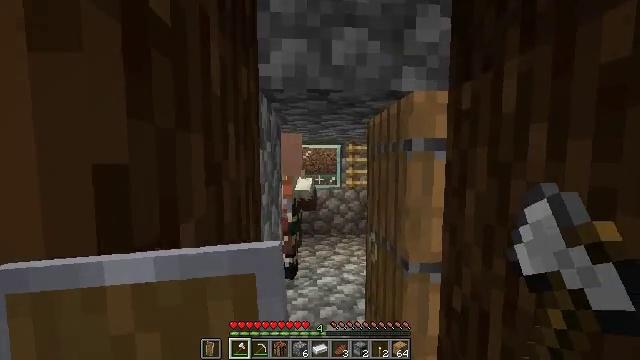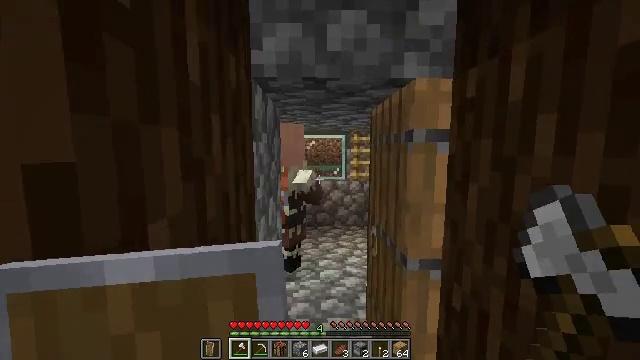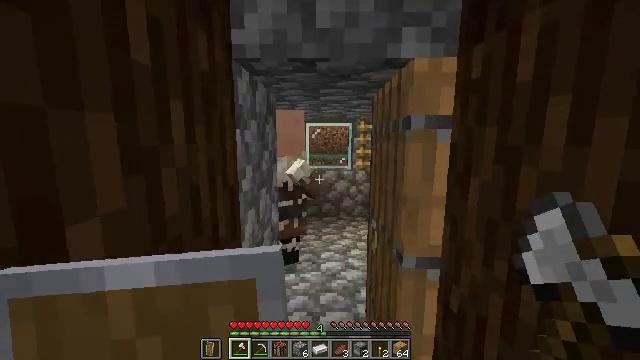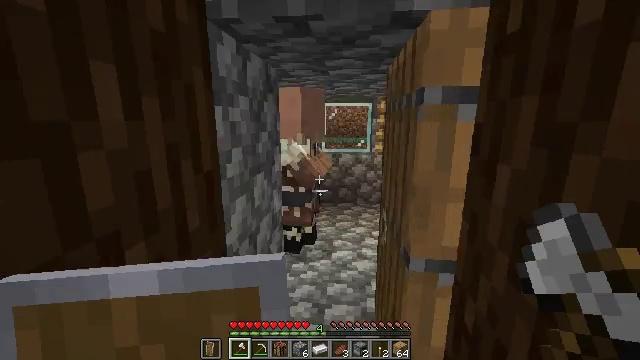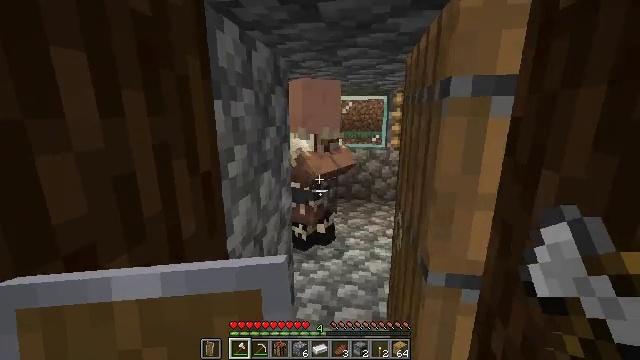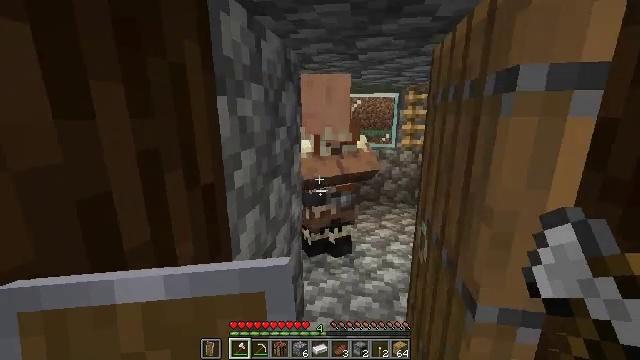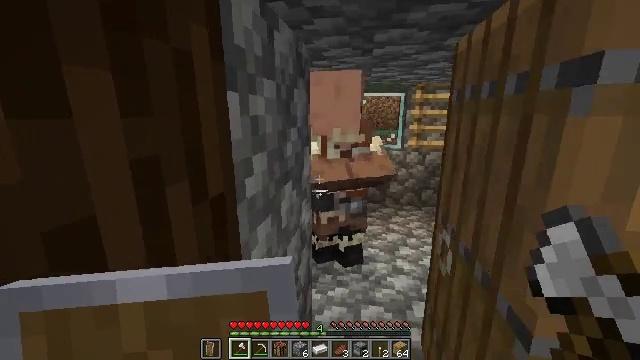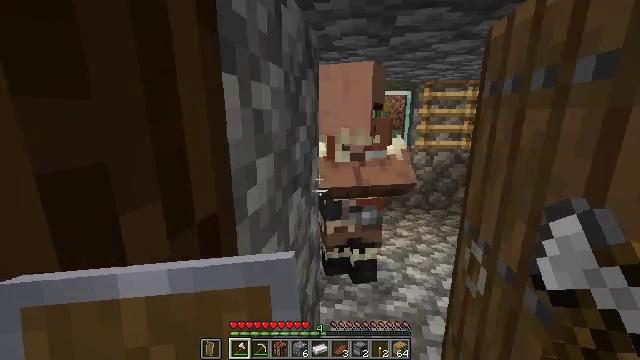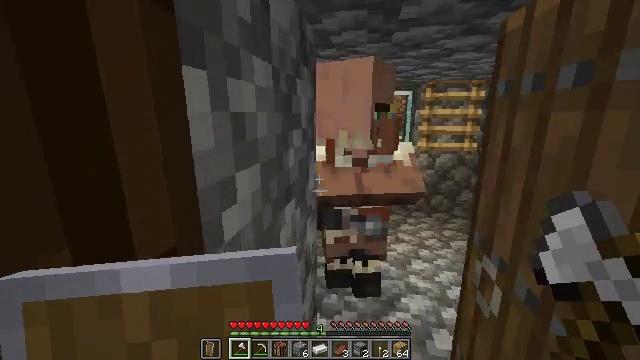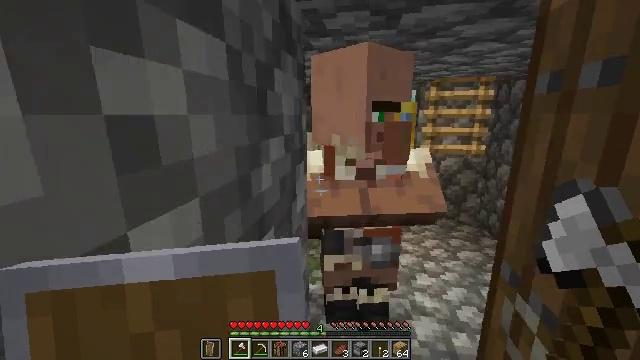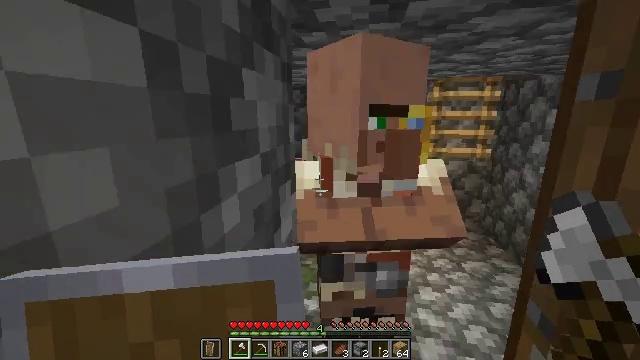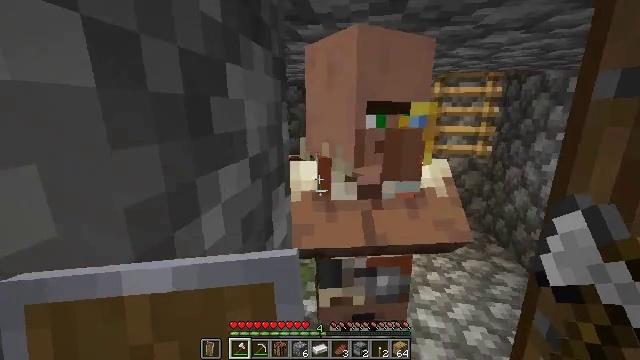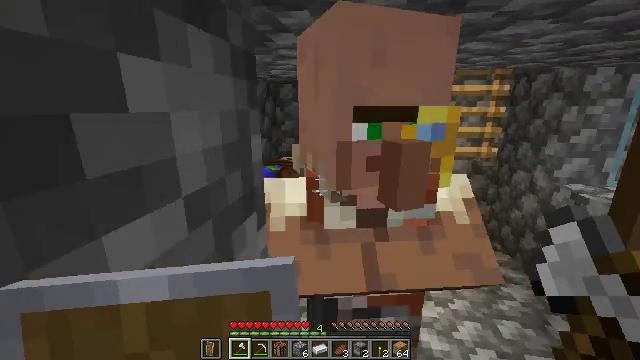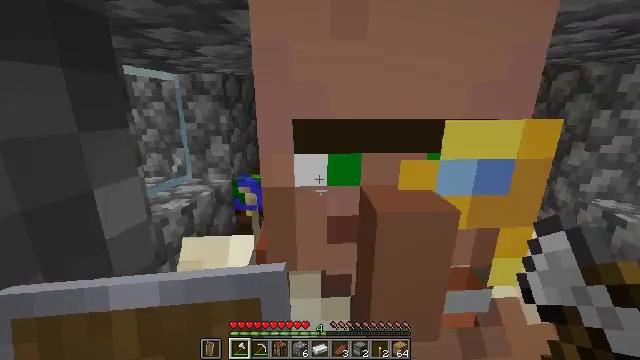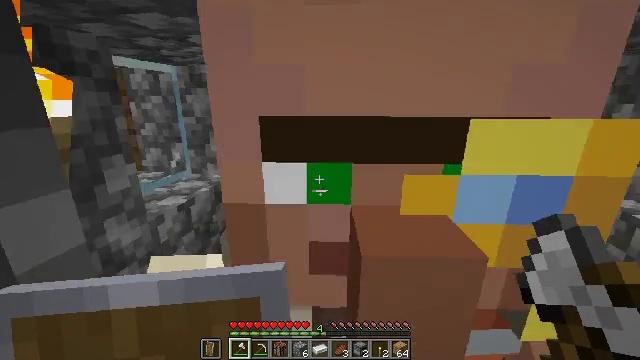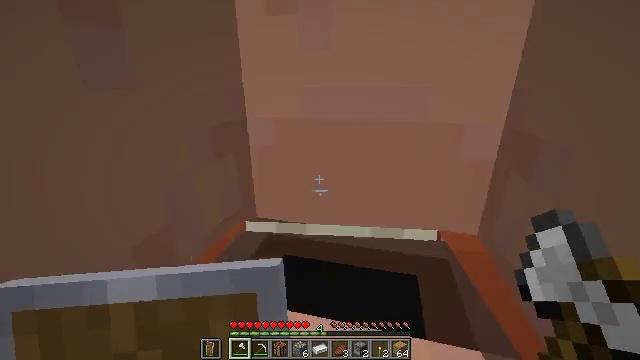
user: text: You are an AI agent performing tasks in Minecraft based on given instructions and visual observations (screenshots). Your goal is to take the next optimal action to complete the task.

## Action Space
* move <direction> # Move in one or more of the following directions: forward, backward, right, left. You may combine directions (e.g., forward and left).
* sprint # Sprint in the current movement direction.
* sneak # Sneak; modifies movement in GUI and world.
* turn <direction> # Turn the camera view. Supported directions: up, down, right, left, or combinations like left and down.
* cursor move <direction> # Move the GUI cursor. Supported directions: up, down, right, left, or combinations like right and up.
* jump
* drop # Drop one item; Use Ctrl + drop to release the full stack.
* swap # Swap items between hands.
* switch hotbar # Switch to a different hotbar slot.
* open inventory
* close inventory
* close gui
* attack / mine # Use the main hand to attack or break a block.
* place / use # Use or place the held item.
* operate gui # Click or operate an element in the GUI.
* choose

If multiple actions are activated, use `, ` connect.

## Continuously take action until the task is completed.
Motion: motion action
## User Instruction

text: Break the blue bed to move it.
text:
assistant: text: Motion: move forward and move right, turn left and down
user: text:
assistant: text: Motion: move forward and move right, turn left and down
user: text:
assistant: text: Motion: move forward, turn left and down
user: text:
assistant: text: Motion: move forward and move left, turn left and down
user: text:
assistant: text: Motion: move forward and move left
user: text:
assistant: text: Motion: move forward and move left
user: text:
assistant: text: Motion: move forward and move left
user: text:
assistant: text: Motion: move forward
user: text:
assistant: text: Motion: move forward
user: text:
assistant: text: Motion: move forward
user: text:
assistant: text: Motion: move forward
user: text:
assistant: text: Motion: move forward
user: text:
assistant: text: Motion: move forward
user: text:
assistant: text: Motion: move forward and move right, turn left and down
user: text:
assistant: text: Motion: move forward and move right, turn left and down
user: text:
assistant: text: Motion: move forward and move right, turn left
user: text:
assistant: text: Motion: move forward and move right, turn left
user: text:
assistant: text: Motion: move forward and move right, turn left
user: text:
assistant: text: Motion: move forward and move right, turn left
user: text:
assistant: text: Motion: move forward and move right
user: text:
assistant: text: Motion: move forward and move right
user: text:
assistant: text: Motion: move right
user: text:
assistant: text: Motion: move right, turn right
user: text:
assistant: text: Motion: move right, turn right and up
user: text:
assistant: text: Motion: move right, turn right and up
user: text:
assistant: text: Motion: move forward and move right, turn right and up
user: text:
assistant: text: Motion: move forward and move right, sprint, turn left and up
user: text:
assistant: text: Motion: move forward and move right, sprint, turn left and up
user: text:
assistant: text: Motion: move forward and move right, sprint, turn left and up
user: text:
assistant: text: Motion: move forward and move right, sprint, turn left and up